Question: Hello Marklogic community,
I am trying to make some steps in learning and discovering Marklogic toolset.
I have installed the eclipse XQDT tools but now I fail to install the plugin for Marklogic...
In the install docs on the wiki I can see the Marklogic adapter in version 0.8xxx <URL>
Any suggestions?
hugo

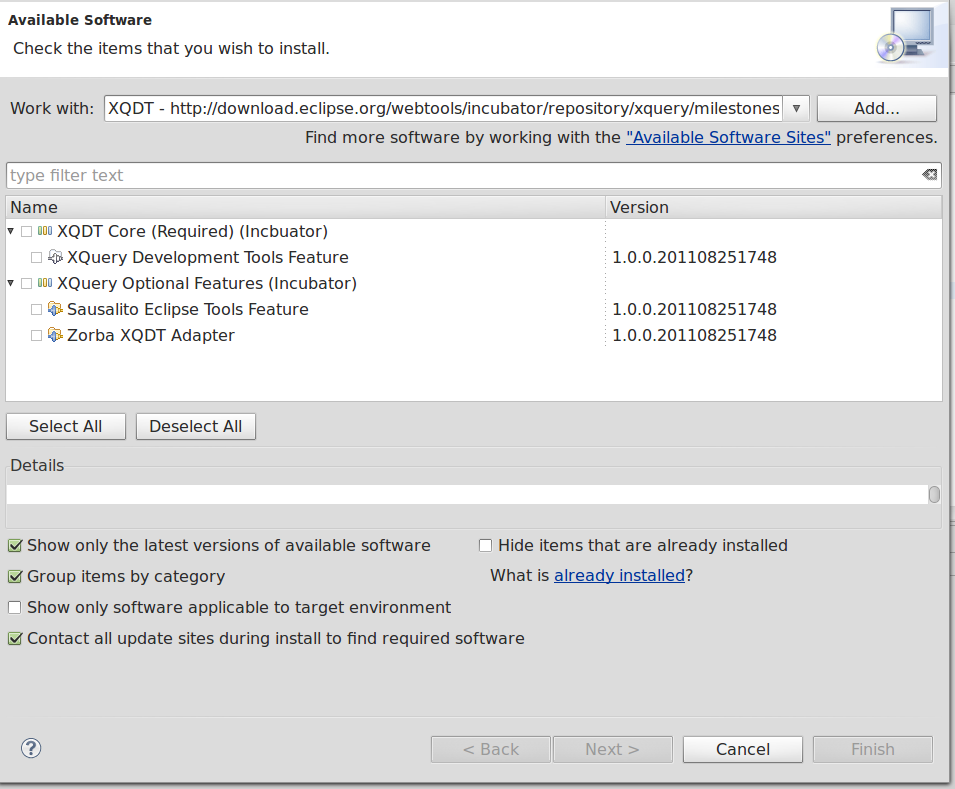
Answer: Did you read this <URL> ?
"The current version of XQDT from the Eclipse update site will not work with MarkLogic. While this issue remains, kindly download a copy of XQDT from <URL> and unpack it into the dropins folder underneath Eclipse. You should see the following hierarchy underneath the main Eclipse folder with the zip unpacked into the dropins folder."
Regards,
Emil